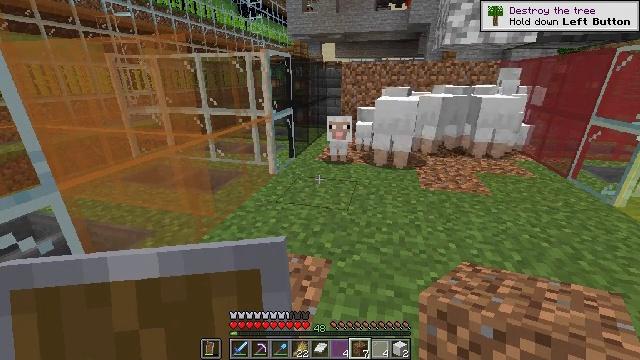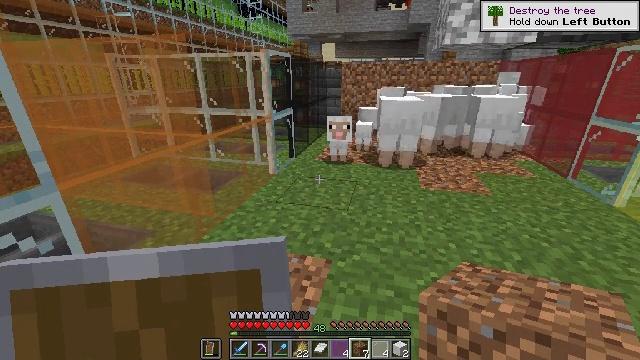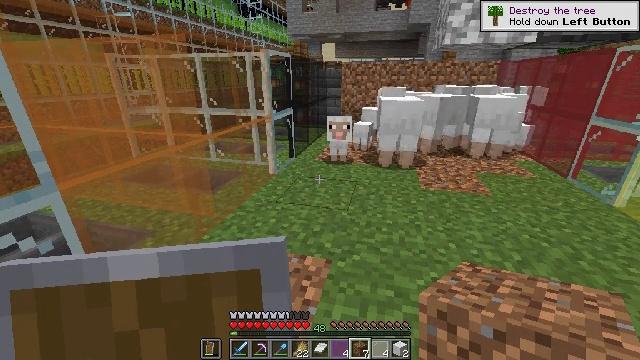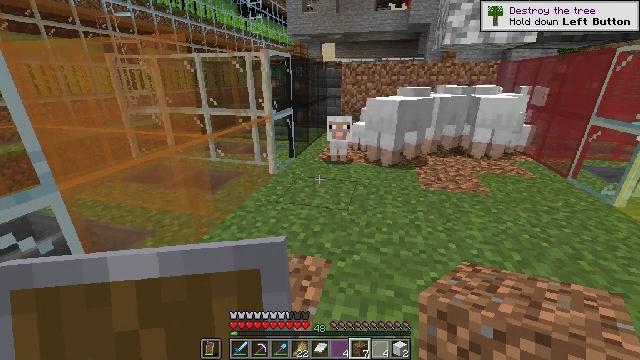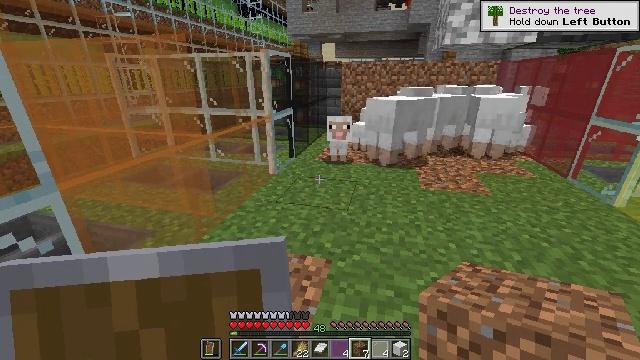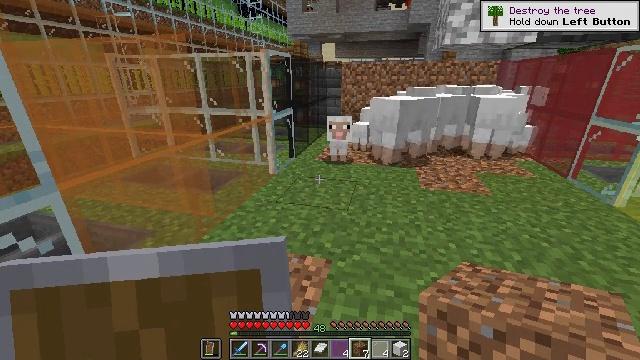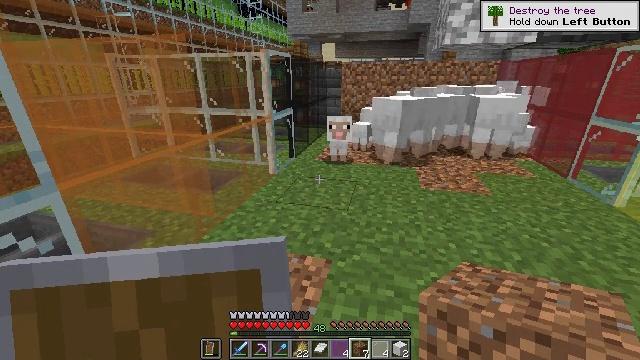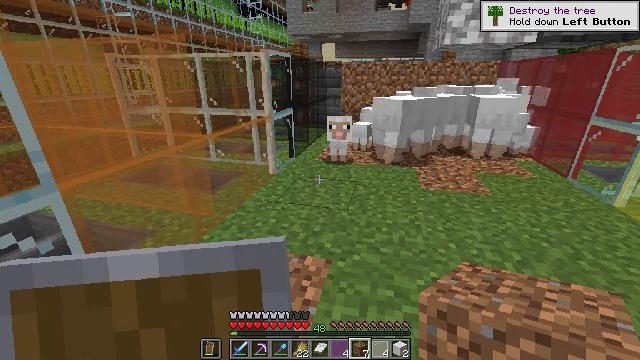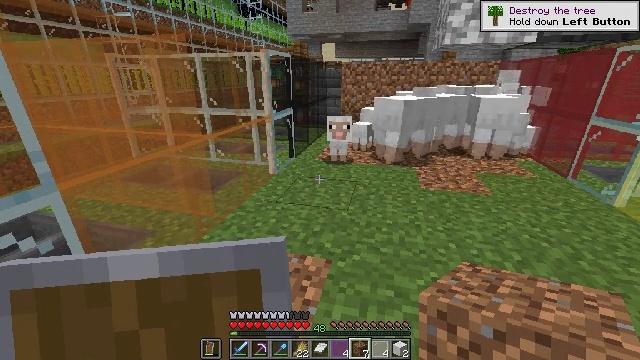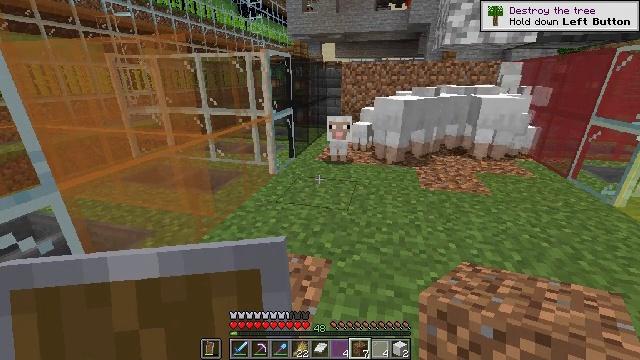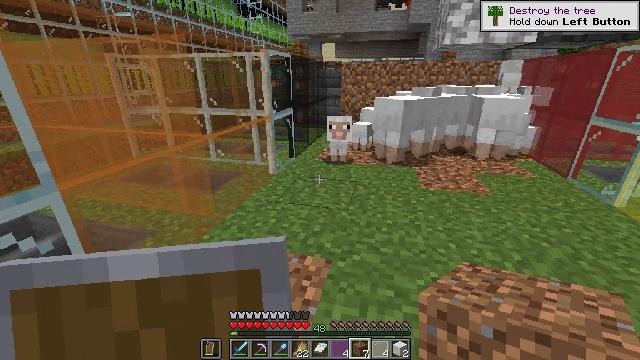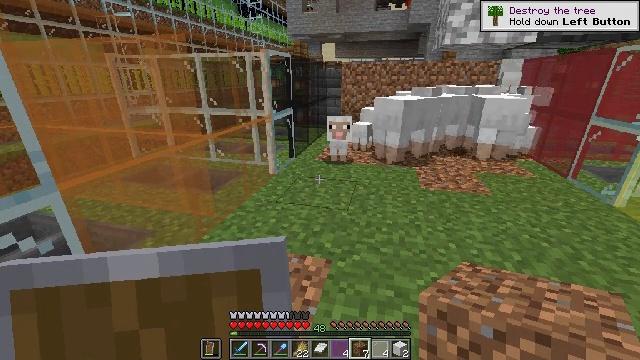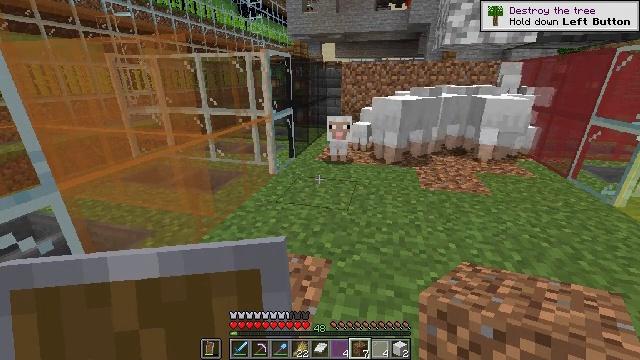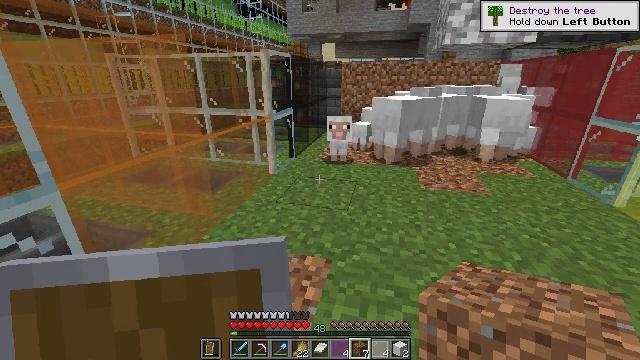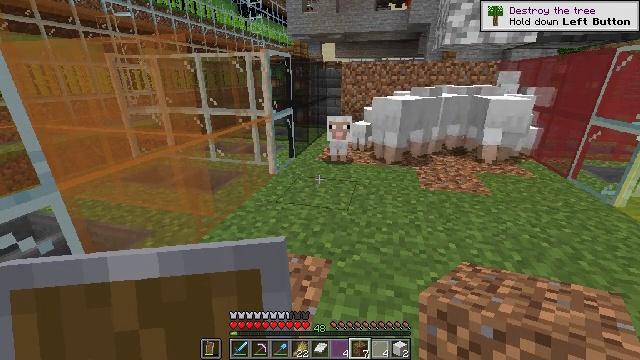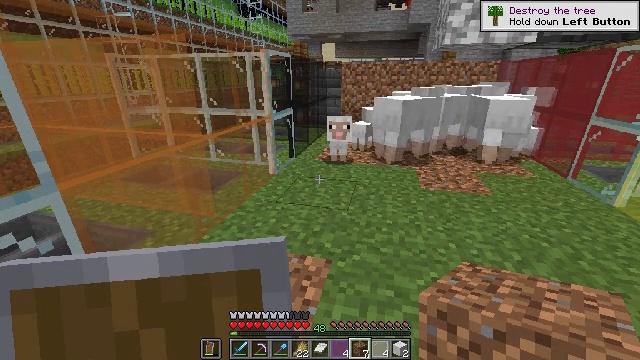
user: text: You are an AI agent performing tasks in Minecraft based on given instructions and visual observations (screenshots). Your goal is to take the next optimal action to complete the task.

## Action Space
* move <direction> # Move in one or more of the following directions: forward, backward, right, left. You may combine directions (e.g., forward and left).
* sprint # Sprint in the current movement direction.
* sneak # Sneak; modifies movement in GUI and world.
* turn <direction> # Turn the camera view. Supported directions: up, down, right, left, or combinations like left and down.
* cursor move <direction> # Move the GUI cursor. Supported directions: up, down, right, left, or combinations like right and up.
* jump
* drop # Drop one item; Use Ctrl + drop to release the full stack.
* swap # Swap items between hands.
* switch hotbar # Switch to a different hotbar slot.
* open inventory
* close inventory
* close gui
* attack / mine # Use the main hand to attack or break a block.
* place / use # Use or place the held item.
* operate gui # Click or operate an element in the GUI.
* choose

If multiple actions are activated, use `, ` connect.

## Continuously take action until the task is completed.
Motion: motion action
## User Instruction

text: Shatter the orange stained glass pane for materials.
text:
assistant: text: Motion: no_op
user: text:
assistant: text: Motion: no_op
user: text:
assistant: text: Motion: no_op
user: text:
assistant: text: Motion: no_op
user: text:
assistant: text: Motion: no_op
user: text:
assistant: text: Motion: no_op
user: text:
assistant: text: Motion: no_op
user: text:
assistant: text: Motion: no_op
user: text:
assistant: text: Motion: no_op
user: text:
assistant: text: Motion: no_op
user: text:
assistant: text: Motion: no_op
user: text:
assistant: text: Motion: no_op
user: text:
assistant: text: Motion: no_op
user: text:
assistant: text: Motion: no_op
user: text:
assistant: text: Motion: no_op
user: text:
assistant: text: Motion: no_op
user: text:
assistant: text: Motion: no_op
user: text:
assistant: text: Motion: no_op
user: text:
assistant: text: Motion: no_op
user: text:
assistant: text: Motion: no_op
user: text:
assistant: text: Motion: no_op
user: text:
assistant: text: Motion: no_op
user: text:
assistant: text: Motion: no_op
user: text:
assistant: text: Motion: no_op
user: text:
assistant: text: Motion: no_op
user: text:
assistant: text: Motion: no_op
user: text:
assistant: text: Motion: no_op
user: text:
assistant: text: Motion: no_op
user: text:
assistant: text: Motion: no_op
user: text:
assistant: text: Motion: no_op